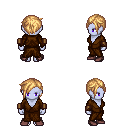
a pixel art fantasy rpg character, female body template, dark elf, purple skin, brown robe, teal pants, light blonde pixie cut hairstyle, leather bracers, maroon shoes, four views (front, back, left, right), 2x2 character sprite sheet, small pixel art, hard edges, no anti-aliasing